Question: I upgraded sitecore from 7.0 to 8.1. The only real problem I have ran into is the media section is broken and the images appear broken on the site itself.
The weird part and I can upload and download the media items. It is broken in both chrome and firefox.
Thanks
Update
'''
<encodeNameReplacements>
<replace mode="on" find="&amp;" replaceWith=",-a-," />
<replace mode="on" find="?" replaceWith=",-q-," />
<replace mode="on" find="/" replaceWith=",-s-," />
<replace mode="on" find="*" replaceWith=",-w-," />
<replace mode="on" find="." replaceWith=",-d-," />
<replace mode="on" find=":" replaceWith=",-c-," />
</encodeNameReplacements>
'''
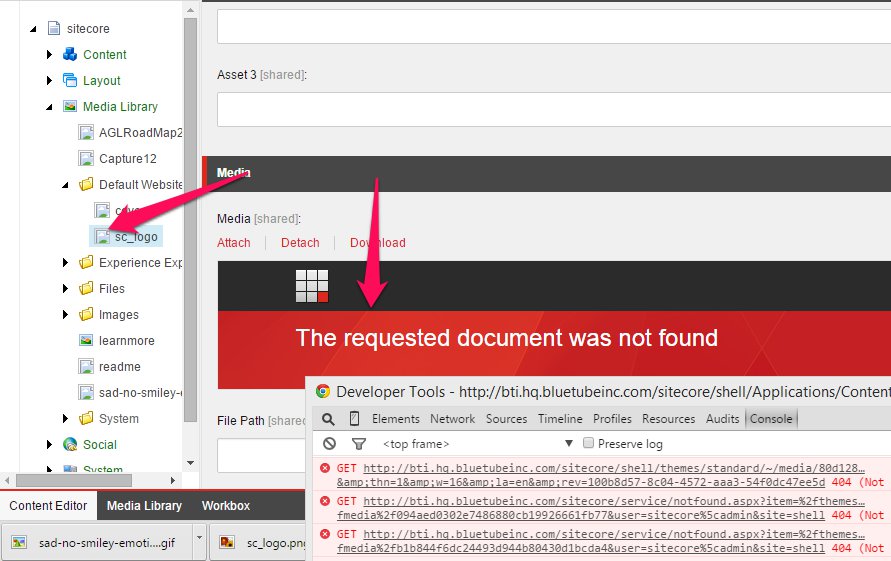
Answer: Fixed it. It turns out the way sitecore is configured has changed a lot between 7-8.1. By adding
'''
<sitecore configSource="App_Config\Sitecore.config" />
'''
and removing the old section fixed the problem.